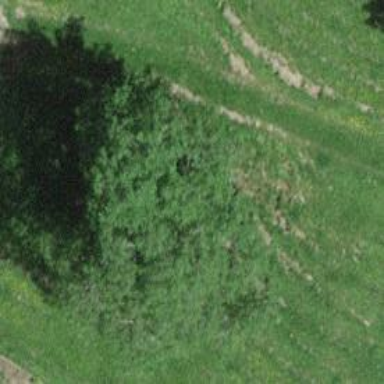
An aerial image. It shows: Beautiful tree in nature.